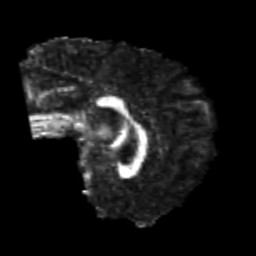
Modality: FA
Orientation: sagittal
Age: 25
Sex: male
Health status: healthy
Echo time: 0.074 s